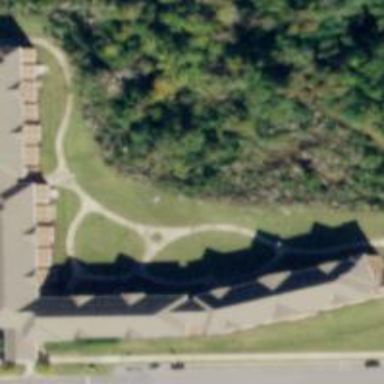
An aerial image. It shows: Residential building located in university campus.